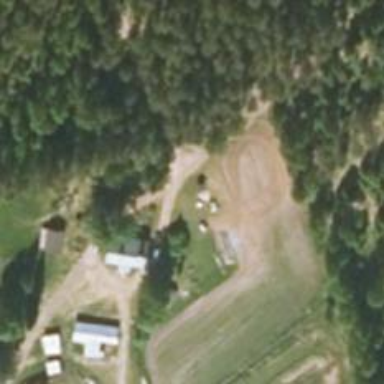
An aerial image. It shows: Shelter building.